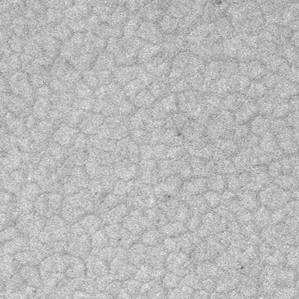
Label: frost